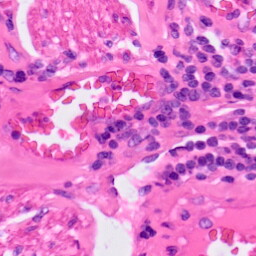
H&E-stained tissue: Lung